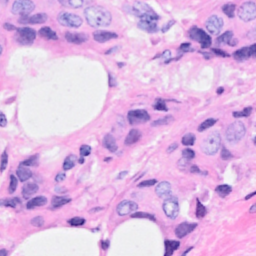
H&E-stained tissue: Breast